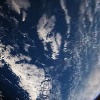
Label: cloud